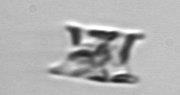
Label: Eucampia